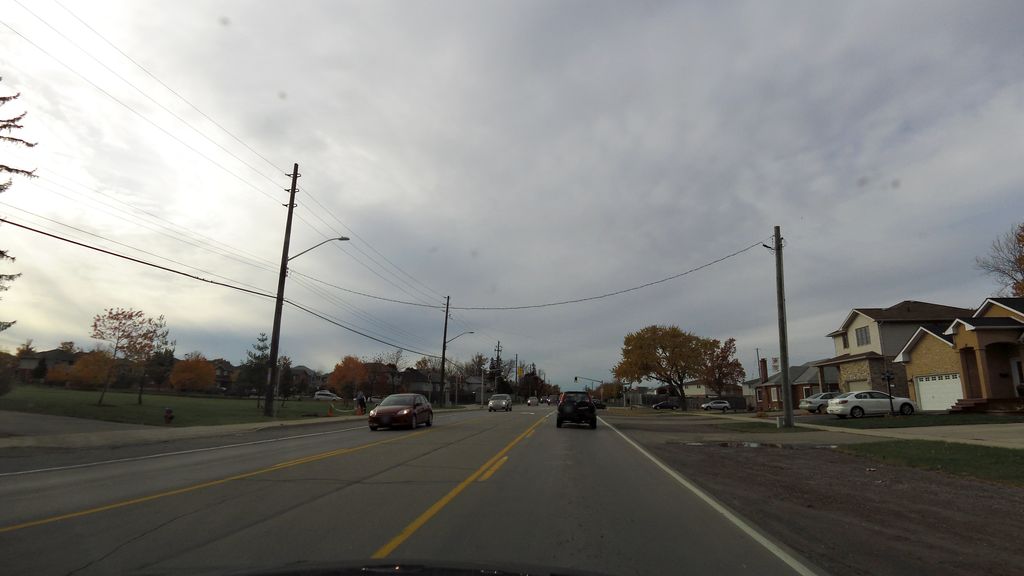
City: hamilton